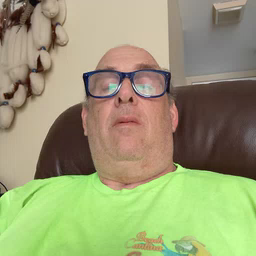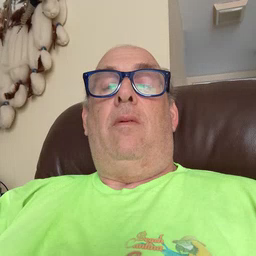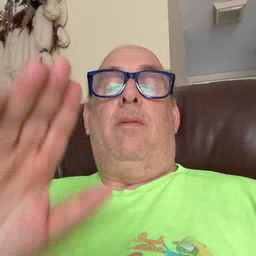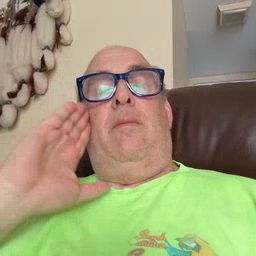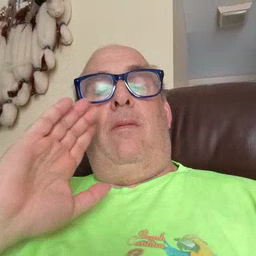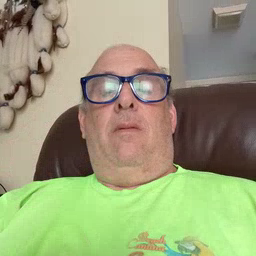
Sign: bed